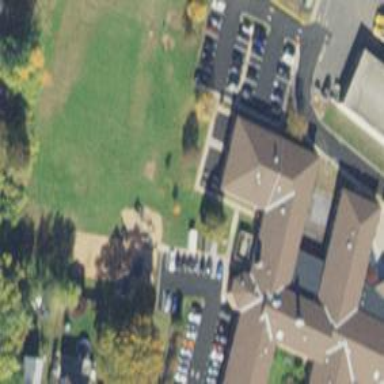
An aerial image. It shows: School.